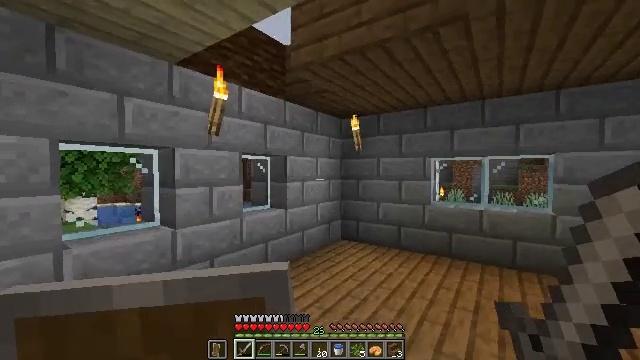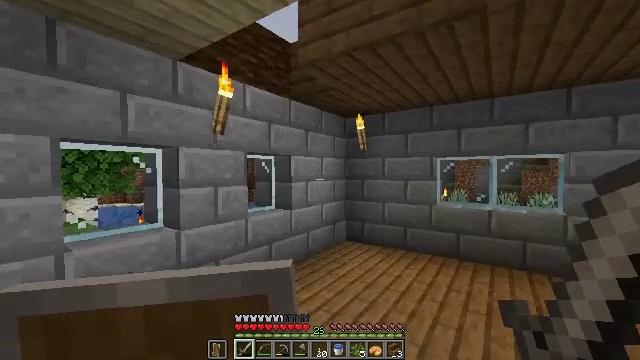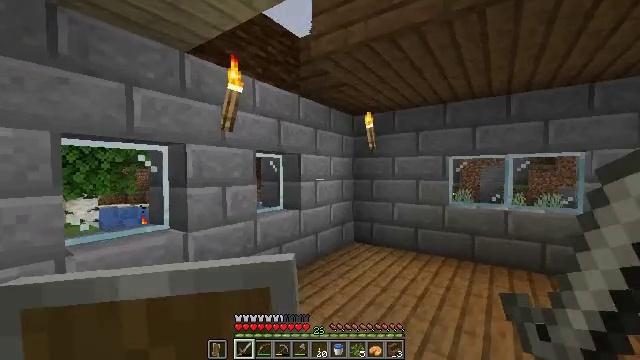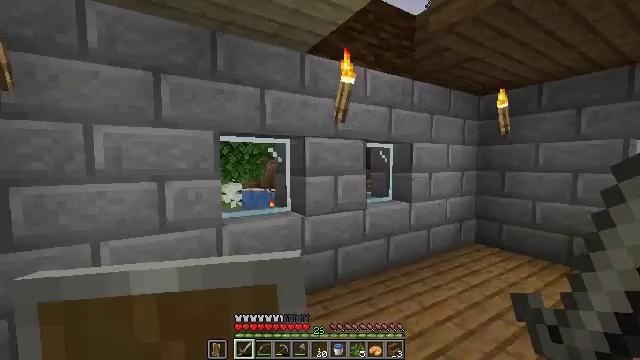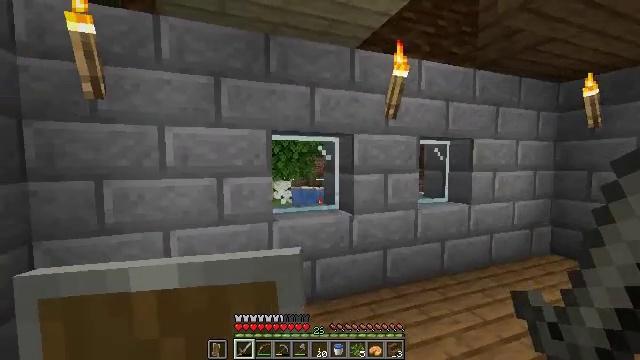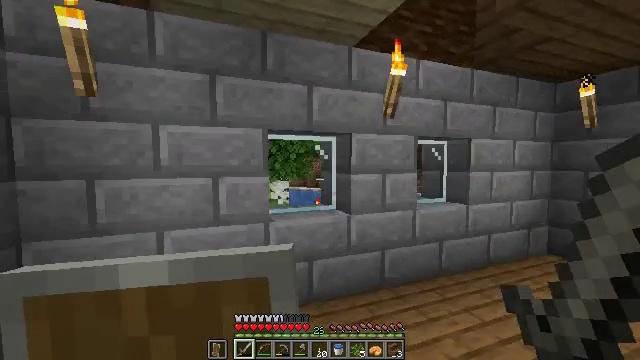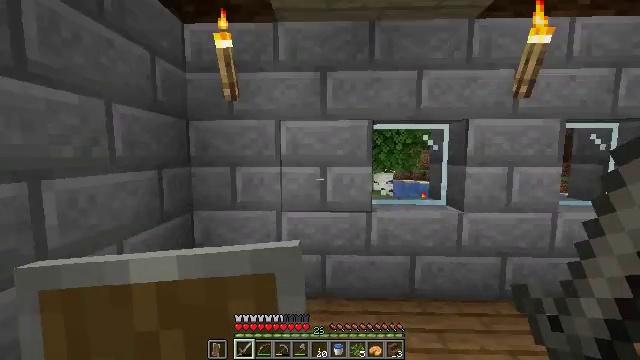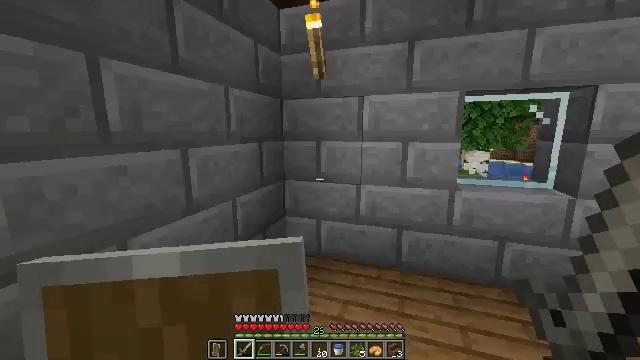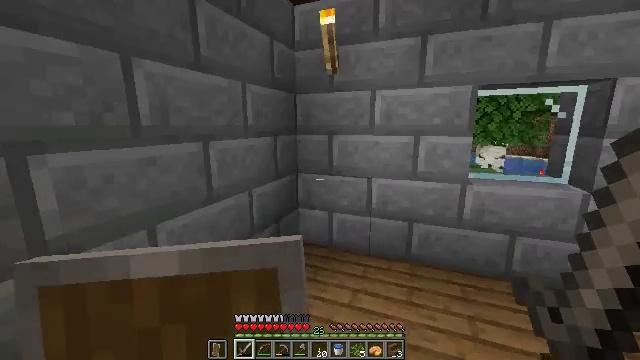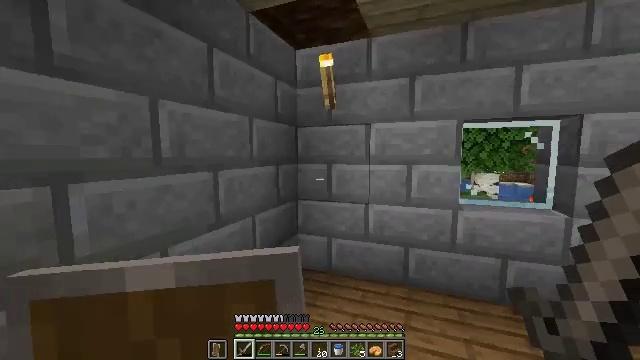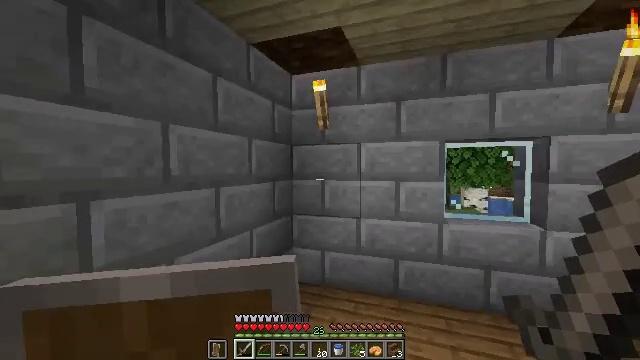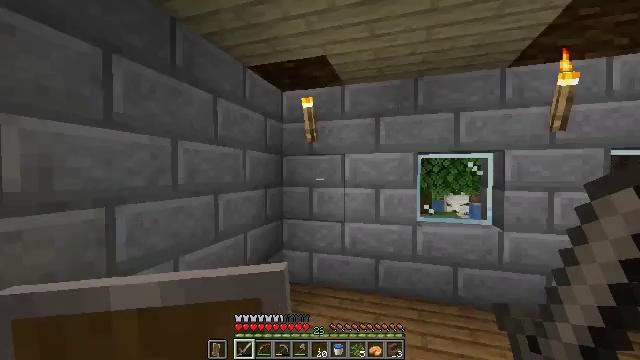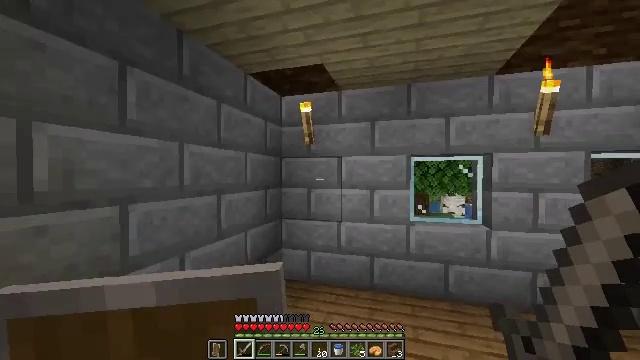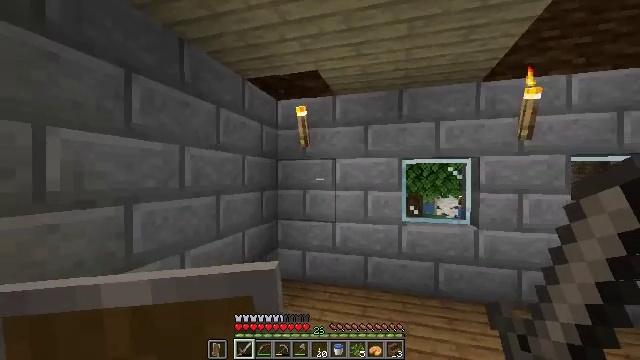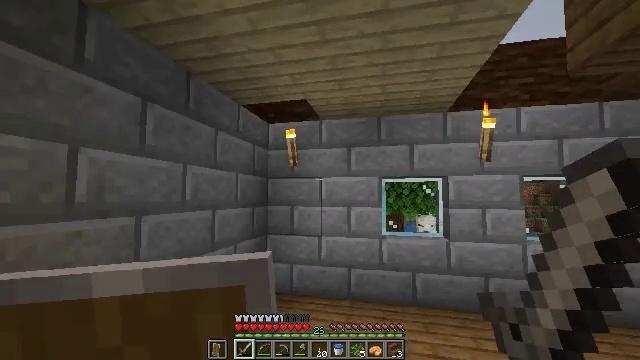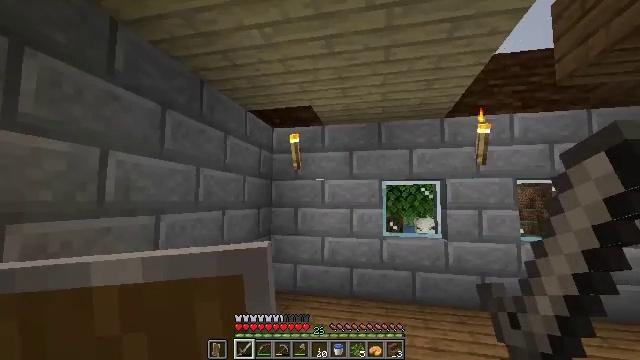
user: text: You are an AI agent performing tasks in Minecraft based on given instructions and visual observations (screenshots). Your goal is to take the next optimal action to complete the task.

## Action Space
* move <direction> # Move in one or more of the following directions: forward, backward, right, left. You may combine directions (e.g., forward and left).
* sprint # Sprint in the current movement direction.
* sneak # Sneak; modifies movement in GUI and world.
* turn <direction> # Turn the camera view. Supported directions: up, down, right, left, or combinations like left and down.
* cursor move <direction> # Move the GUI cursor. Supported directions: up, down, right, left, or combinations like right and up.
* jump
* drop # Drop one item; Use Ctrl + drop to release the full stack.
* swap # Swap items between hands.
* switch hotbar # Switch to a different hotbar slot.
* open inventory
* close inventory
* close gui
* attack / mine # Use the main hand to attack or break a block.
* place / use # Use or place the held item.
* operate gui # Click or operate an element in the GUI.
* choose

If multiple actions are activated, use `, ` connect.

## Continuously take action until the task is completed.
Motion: motion action
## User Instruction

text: Gather some birch planks.
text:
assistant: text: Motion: move forward and move left
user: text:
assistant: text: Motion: no_op
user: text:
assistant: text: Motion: turn left and down
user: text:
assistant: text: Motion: turn left
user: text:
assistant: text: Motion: no_op
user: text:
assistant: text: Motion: move back, turn left and down
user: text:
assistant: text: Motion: move back, turn left and down
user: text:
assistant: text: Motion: move back, turn left and down
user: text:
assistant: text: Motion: move back, turn up
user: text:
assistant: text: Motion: move back, turn right and up
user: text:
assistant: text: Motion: move back, turn right and up
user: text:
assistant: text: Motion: move back
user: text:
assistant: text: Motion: move back
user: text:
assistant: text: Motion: move back and move left, turn right and up
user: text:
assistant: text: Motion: move back and move left
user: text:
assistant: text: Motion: no_op
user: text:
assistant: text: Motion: no_op
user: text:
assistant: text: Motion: no_op
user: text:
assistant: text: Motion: no_op
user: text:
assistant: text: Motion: no_op
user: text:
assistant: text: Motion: switch to hotbar 4
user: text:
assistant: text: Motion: switch to hotbar 4
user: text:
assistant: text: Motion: no_op
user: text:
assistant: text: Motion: no_op
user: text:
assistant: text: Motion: turn right and up
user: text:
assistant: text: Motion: move forward, turn right and up
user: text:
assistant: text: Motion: move forward, turn right and up
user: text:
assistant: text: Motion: move forward, attack / mine
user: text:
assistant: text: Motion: move forward, turn up, attack / mine
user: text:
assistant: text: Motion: move forward, turn up, attack / mine